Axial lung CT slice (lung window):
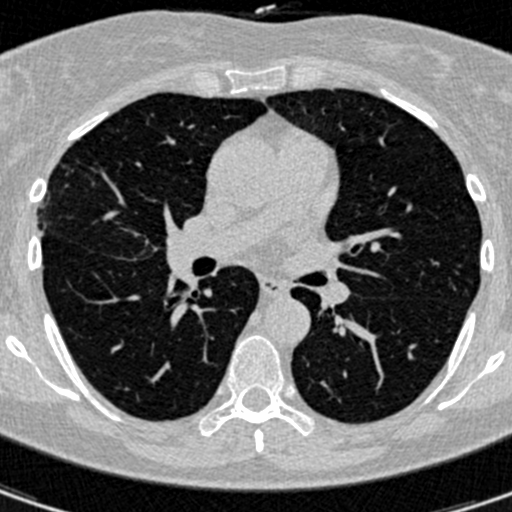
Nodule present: no